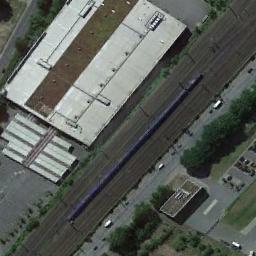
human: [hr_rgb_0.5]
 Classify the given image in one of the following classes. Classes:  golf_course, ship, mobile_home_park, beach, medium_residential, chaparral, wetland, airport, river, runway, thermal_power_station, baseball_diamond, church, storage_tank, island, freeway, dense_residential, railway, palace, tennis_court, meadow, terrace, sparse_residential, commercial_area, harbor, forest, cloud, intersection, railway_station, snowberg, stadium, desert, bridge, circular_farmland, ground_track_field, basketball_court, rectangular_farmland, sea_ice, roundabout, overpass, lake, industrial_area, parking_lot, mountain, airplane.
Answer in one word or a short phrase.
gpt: railway